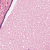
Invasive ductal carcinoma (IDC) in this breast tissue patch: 0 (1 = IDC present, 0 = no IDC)